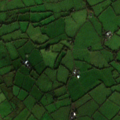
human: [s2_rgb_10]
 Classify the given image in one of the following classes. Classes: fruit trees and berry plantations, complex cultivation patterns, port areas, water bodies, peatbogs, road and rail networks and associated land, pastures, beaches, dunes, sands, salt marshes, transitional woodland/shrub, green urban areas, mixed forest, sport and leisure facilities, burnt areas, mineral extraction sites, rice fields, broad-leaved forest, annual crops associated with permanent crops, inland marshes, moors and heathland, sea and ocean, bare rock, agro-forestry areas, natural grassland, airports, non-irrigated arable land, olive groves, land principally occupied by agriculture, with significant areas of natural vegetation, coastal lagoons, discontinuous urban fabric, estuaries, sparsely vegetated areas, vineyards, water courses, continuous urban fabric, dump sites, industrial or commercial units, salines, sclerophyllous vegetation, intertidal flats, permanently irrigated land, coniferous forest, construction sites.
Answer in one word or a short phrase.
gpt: pastures